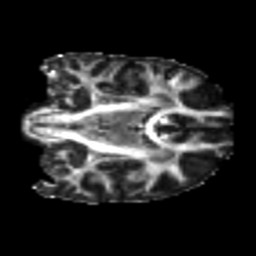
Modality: FA
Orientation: coronal
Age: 21
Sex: female
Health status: healthy
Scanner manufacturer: philips
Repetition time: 7.384 s
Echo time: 0.08599 s